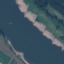
Land use / land cover class: River